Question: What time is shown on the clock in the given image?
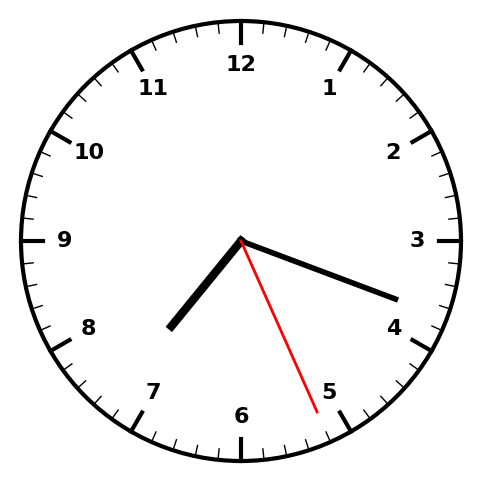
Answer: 07:18:26